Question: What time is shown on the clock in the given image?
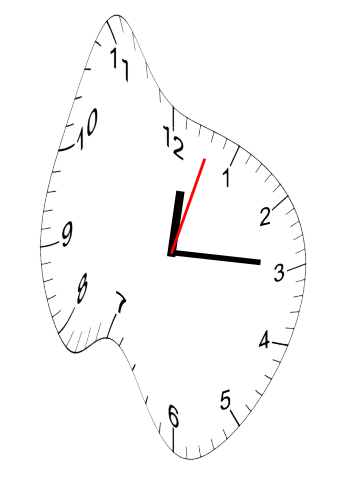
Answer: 12:15:03